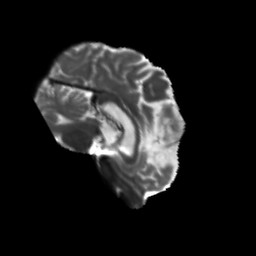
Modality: T2w
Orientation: sagittal
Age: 53
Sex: female
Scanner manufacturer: siemens
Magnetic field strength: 3 T
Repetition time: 5.25 s
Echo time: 0.08 s